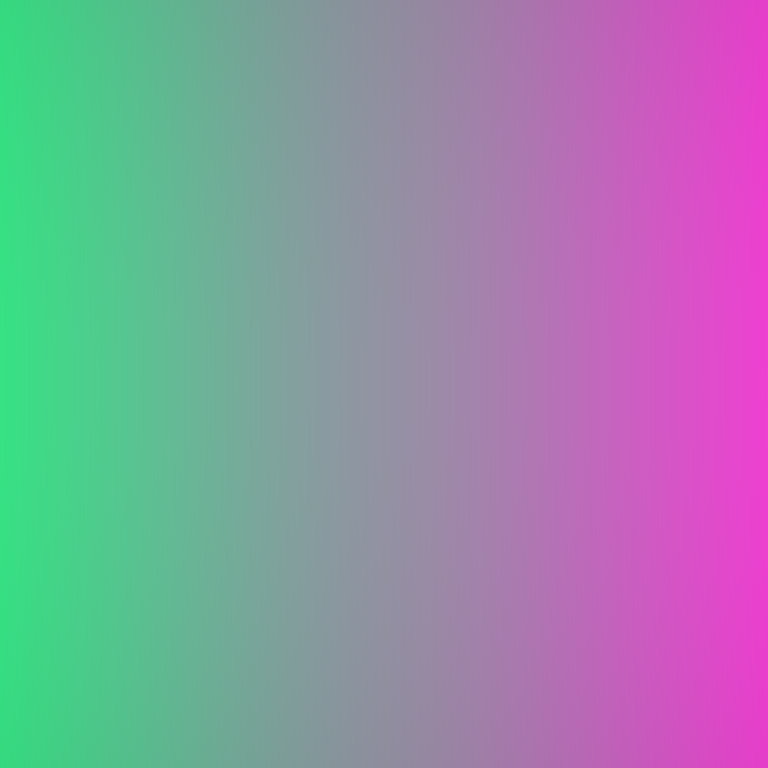
Abstract light effect, smooth gradient from vibrant green to bright magenta, energetic atmosphere, soft blend, no room, no furniture, no objects.